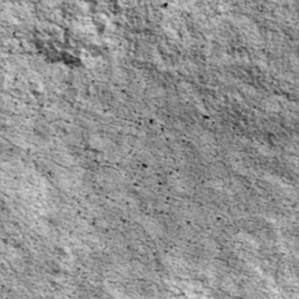
Label: non_frost